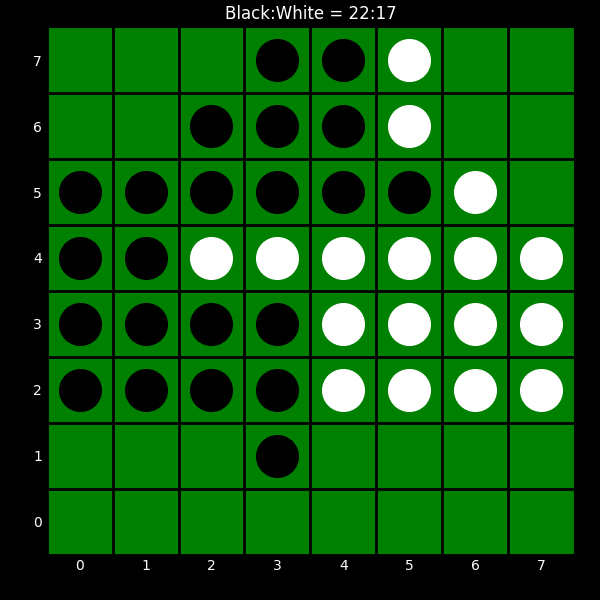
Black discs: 22
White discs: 17